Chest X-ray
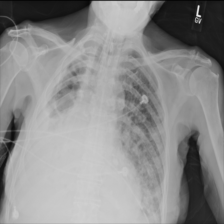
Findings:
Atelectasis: negative
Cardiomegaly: negative
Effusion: negative
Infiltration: negative
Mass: negative
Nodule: negative
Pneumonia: negative
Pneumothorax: negative
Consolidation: negative
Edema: negative
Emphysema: negative
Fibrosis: negative
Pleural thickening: negative
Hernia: negative